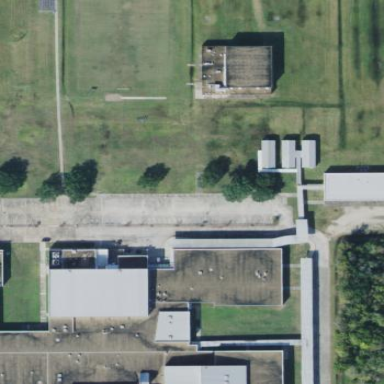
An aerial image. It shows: School.